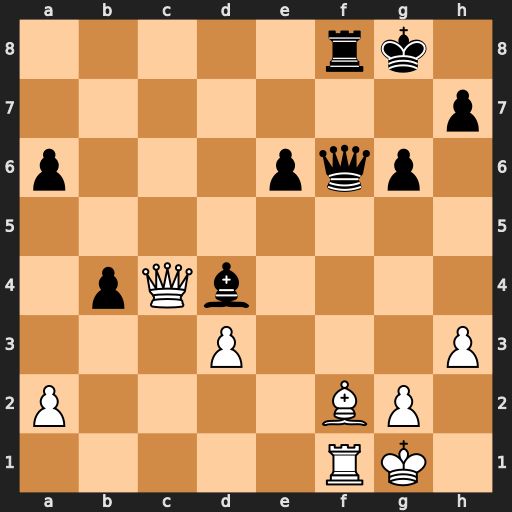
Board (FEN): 5rk1/7p/p3pqp1/8/1pQb4/3P3P/P4BP1/5RK1
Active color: w
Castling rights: -
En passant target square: -
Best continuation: Qxd4 Qxd4 Bxd4